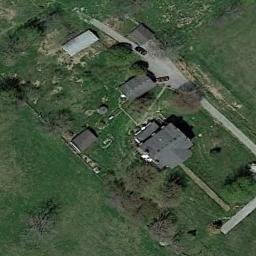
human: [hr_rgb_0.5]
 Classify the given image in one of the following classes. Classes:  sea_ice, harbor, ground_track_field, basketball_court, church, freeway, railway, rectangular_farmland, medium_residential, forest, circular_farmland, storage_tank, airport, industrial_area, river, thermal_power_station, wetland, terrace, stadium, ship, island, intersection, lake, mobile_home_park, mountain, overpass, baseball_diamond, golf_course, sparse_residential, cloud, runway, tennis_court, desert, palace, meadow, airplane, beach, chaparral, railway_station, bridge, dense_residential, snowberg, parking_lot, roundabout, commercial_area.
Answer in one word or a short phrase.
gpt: sparse_residential